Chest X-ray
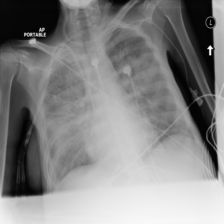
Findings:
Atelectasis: negative
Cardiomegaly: negative
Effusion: positive
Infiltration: negative
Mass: negative
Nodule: negative
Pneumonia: negative
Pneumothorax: negative
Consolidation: negative
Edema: positive
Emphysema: negative
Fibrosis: negative
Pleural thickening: negative
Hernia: negative